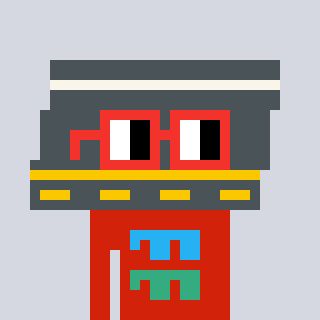
a pixel art character with square red glasses, a road-shaped head and a red-colored body on a cool background